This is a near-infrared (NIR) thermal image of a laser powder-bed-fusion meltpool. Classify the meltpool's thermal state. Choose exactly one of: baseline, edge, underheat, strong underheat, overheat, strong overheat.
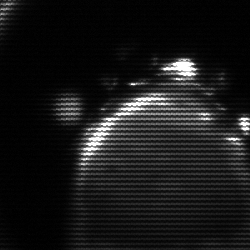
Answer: edge